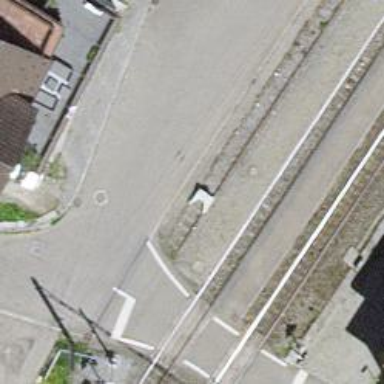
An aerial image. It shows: Railway buffer stop.